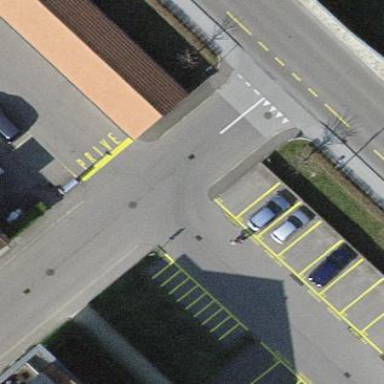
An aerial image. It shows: Carport building.